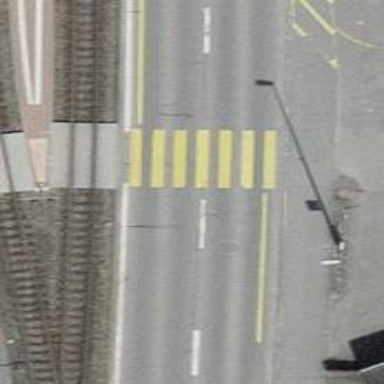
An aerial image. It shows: Marked road crossing.